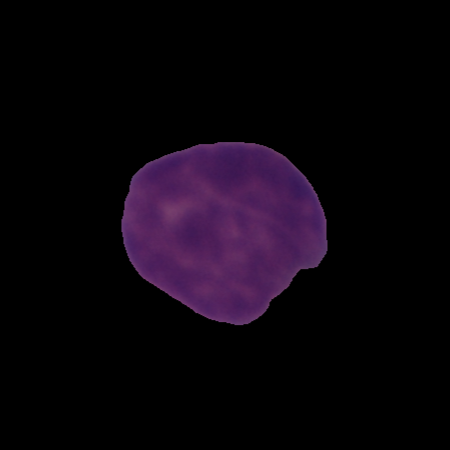
Label: cancer